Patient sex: M
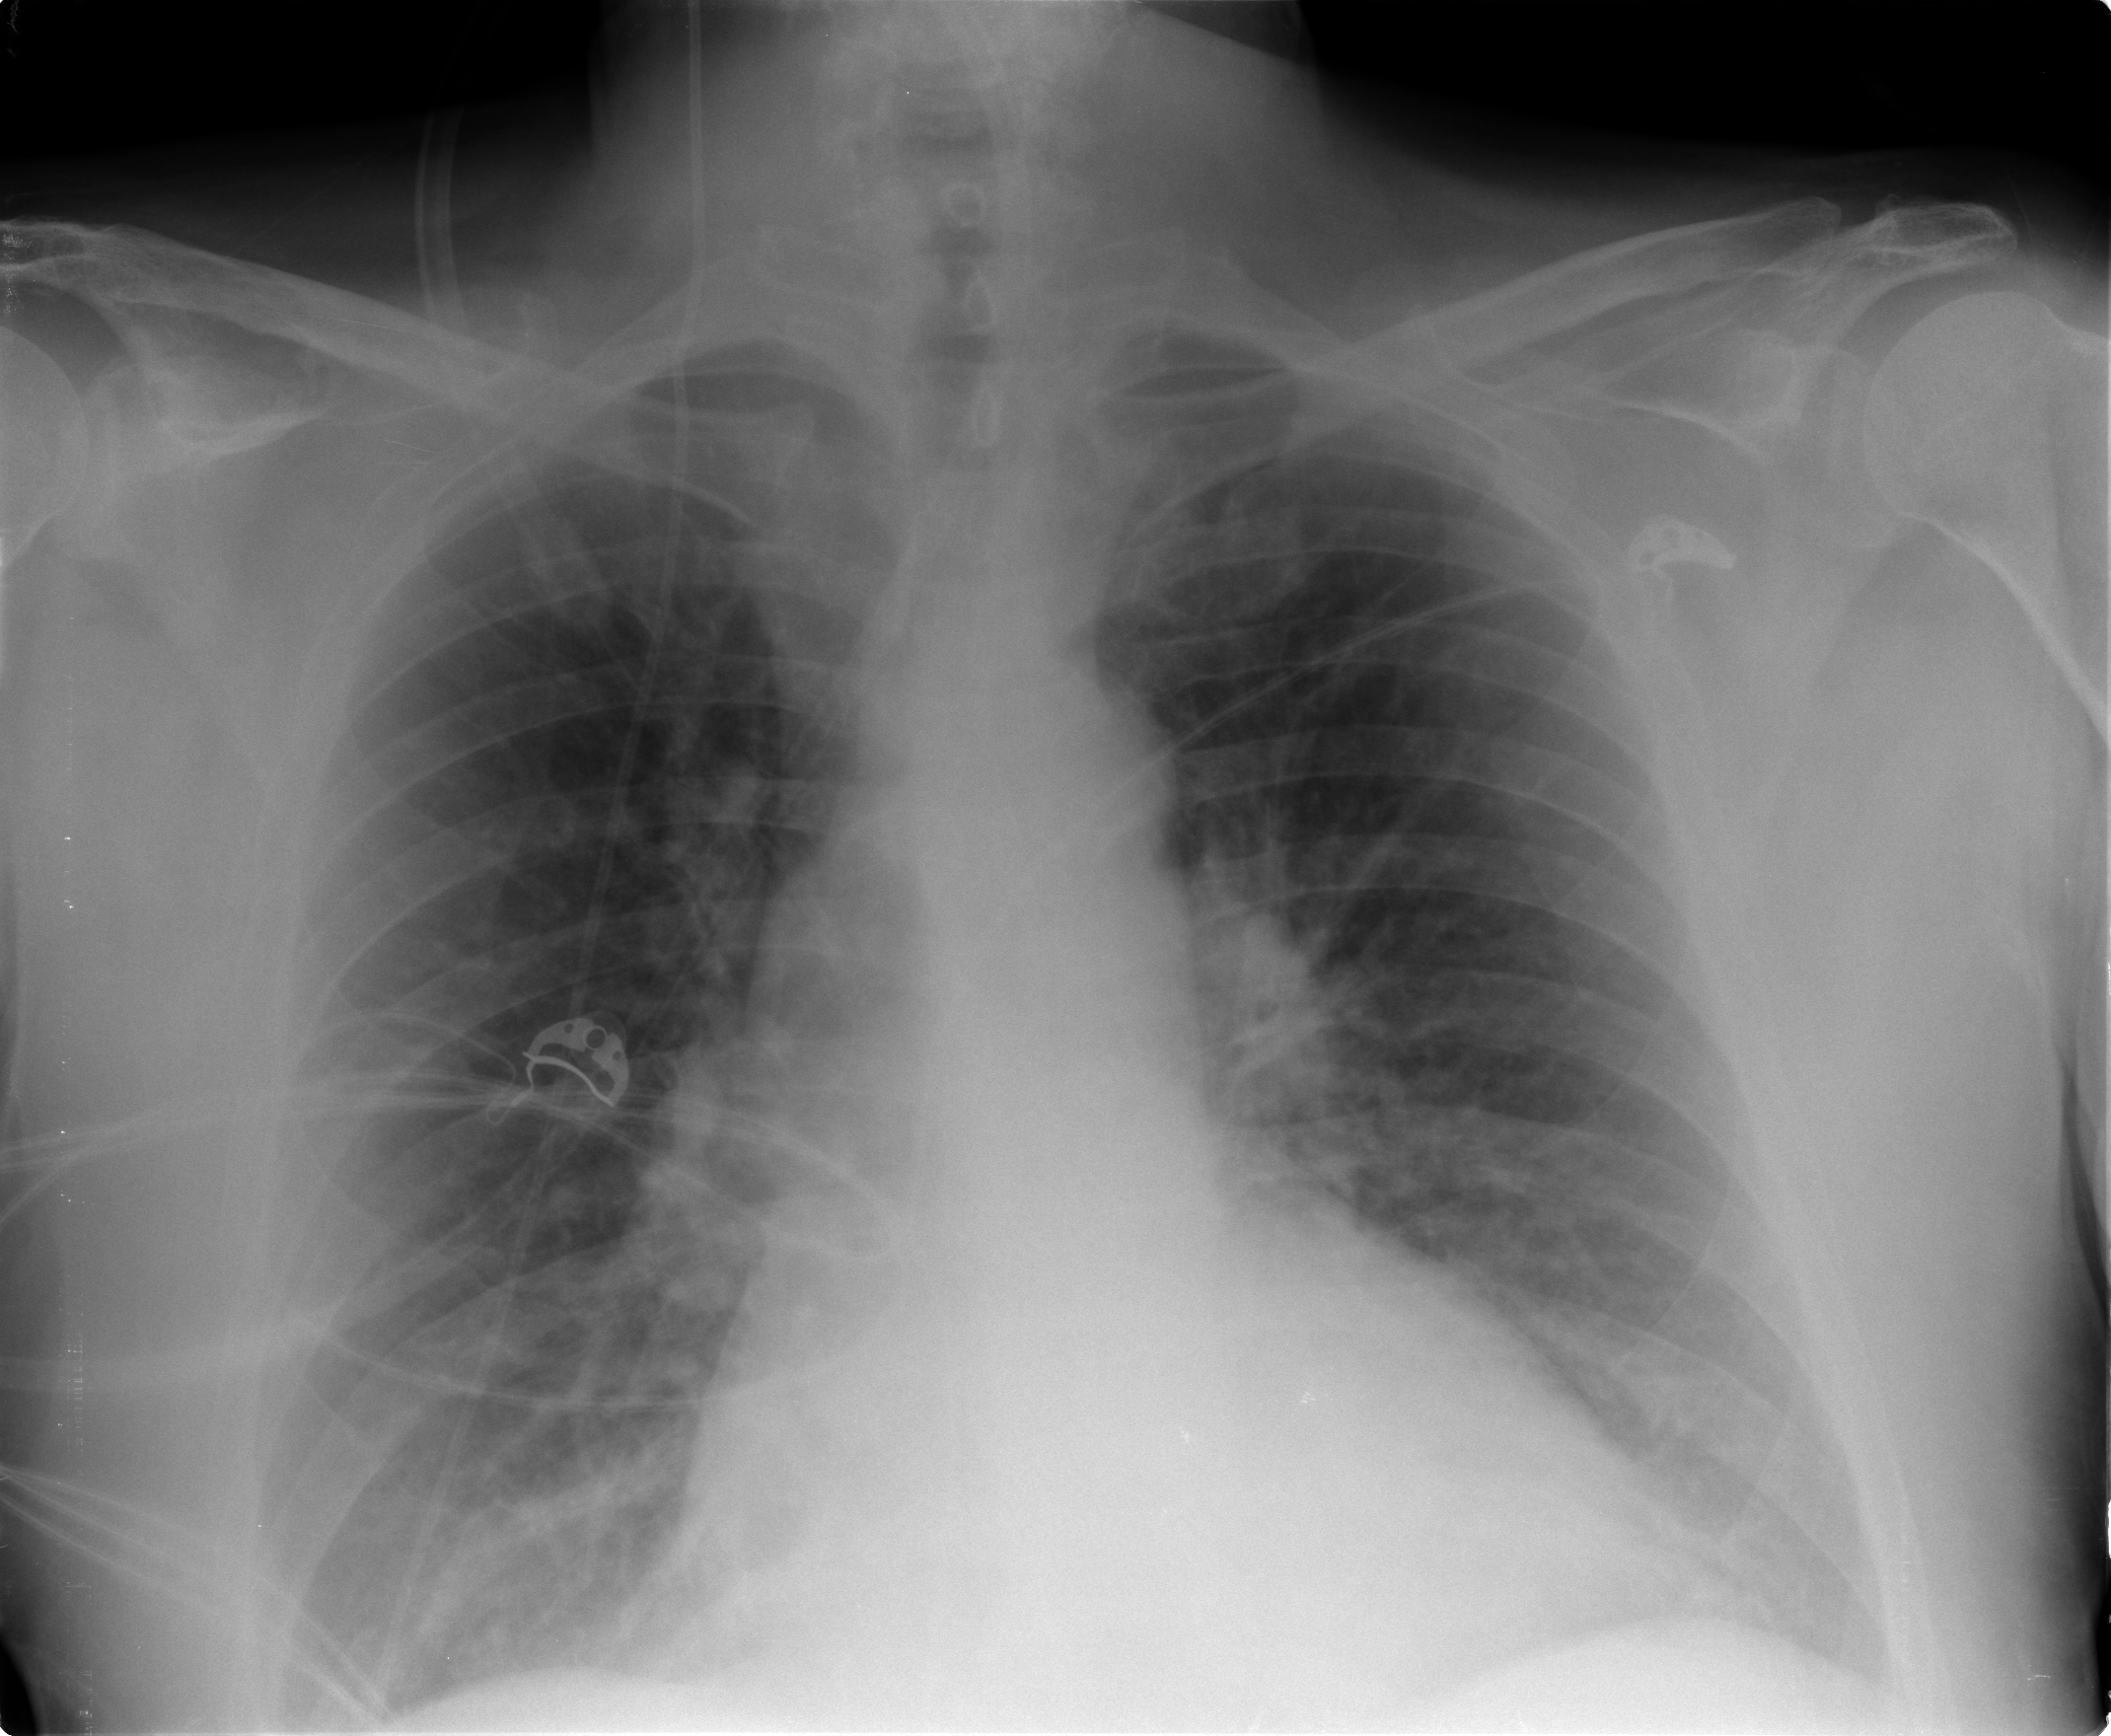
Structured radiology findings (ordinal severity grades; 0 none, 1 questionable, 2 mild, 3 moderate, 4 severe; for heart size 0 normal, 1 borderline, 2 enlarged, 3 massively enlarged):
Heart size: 1
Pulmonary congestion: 2
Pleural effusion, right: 0
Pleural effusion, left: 0
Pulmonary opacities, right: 1
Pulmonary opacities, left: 1
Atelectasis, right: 2
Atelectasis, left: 2